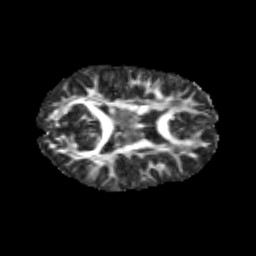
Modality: FA
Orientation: axial
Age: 9
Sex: female
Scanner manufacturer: siemens
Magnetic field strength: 3 T
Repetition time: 3.8 s
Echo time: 0.07 s